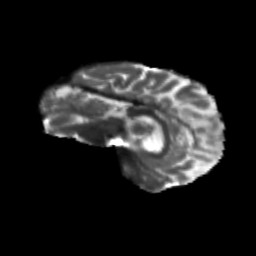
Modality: T2w
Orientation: sagittal
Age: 77
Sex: female
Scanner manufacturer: siemens
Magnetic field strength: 3 T
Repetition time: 4.71 s
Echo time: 0.0906 s